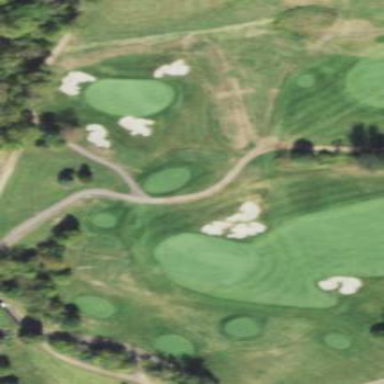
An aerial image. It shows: Area with grass used as rough in golf course.